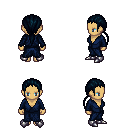
a pixel art fantasy rpg character, female body template, human, tanned skin, blue robe, white pants, raven ponytail hairstyle, metal boots, four views (front, back, left, right), 2x2 character sprite sheet, small pixel art, hard edges, no anti-aliasing